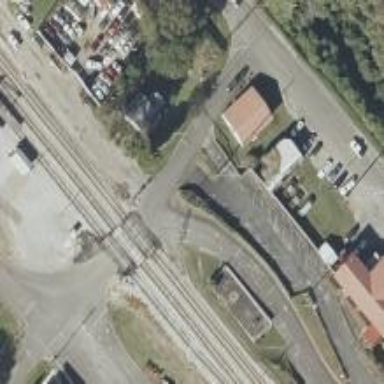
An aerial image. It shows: Railway level crossing.